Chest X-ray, PA view. Patient: 47 years old, sex F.
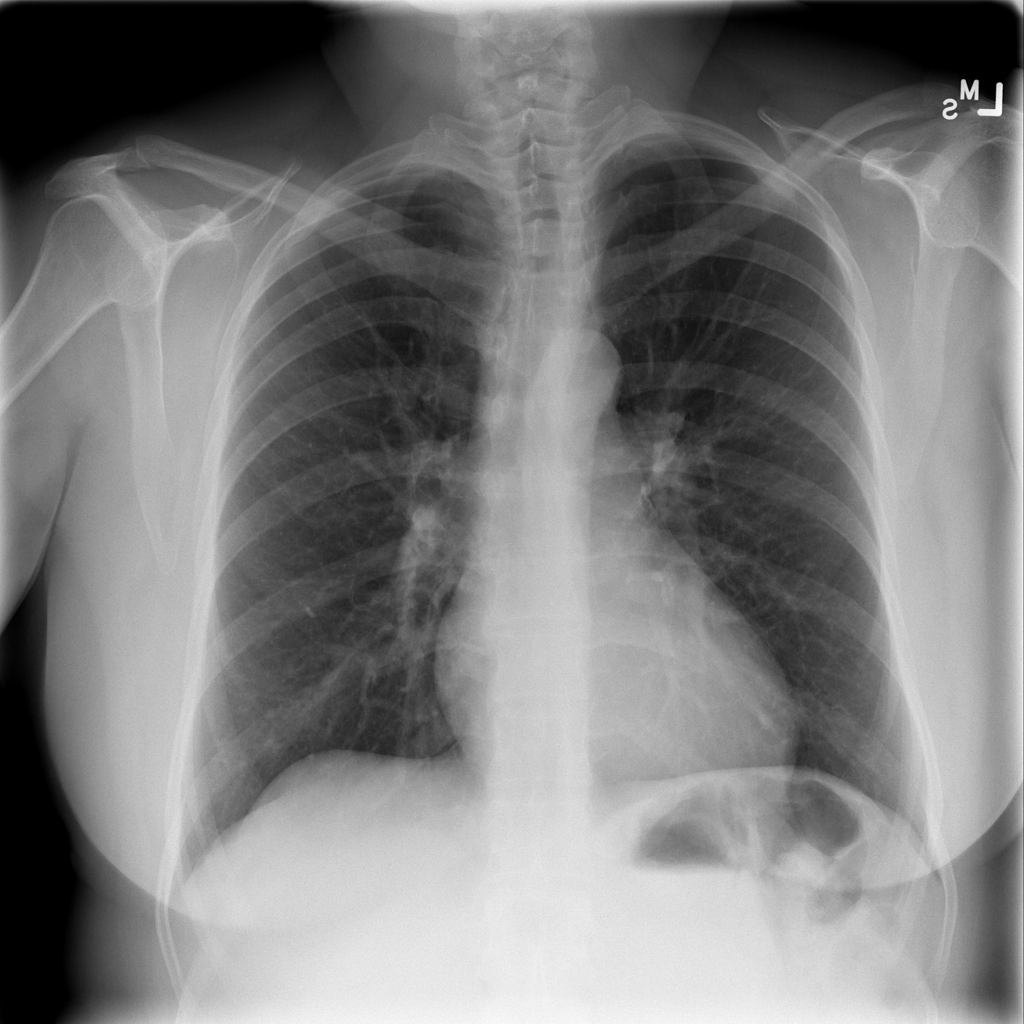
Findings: No Finding